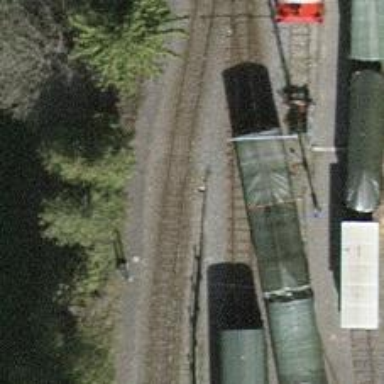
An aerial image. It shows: Preserved railway yard with electrified contact line.